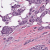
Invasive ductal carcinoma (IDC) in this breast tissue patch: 1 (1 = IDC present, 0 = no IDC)